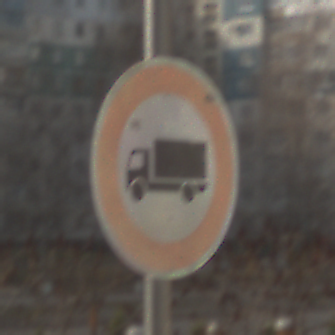
Verkehrszeichen: VerbotFuerKraftfahrzeugeUeberDreiKommaFuenfTonnen
Umgebung: Outdoor, Urban
Tageszeit: MorningAfternoon
Wetter: PartlyCloudy
Licht: Natural
Jahreszeit: NotSpecified
Kontrast: HighContrast